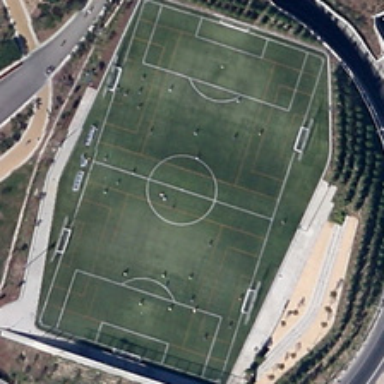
A football field semi-surrounded by green trees is near a road .